Question: I'm building an application which automatically updates an online MySQL database with results from a local computer.
I plan to run the <URL>
'''
C:>mysqldump -uUSER -pPASSWORD DATABASE > database.sql
C:>mysql -hHOST -pPORT -uUSER -pPASSWORD DATABASE < database.sql
'''
Would doing this require me to add my IP address to the Remote Database Access Hosts section of my cpanel?

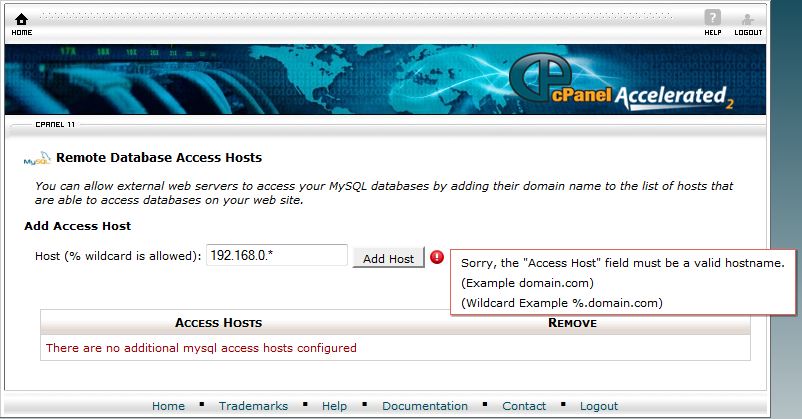
Answer: you need to enable remote access to your mysql database server:<URL>